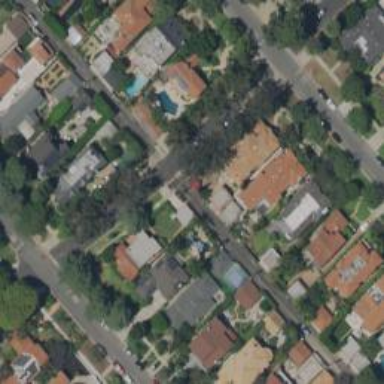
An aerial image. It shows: Asphalt alley with residential buildings on either side.